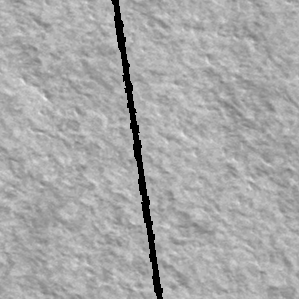
Label: frost